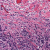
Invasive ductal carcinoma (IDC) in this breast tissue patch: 0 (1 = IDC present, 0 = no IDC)